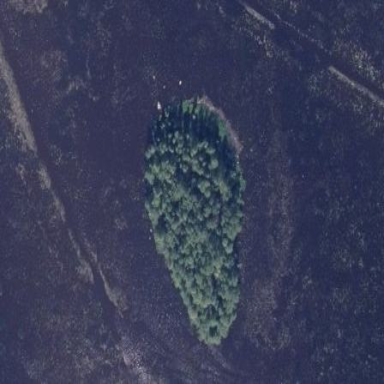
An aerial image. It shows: Islet covered with woodland.